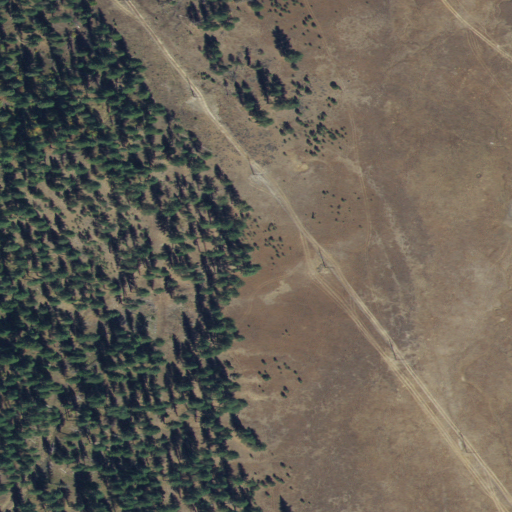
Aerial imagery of plain(s) in Idaho named Ecks Flat containing shrub, evergreen forest, and woody wetlands